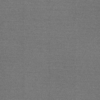
Label: dusty